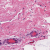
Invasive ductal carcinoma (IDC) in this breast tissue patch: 0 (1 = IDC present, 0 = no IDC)